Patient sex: M
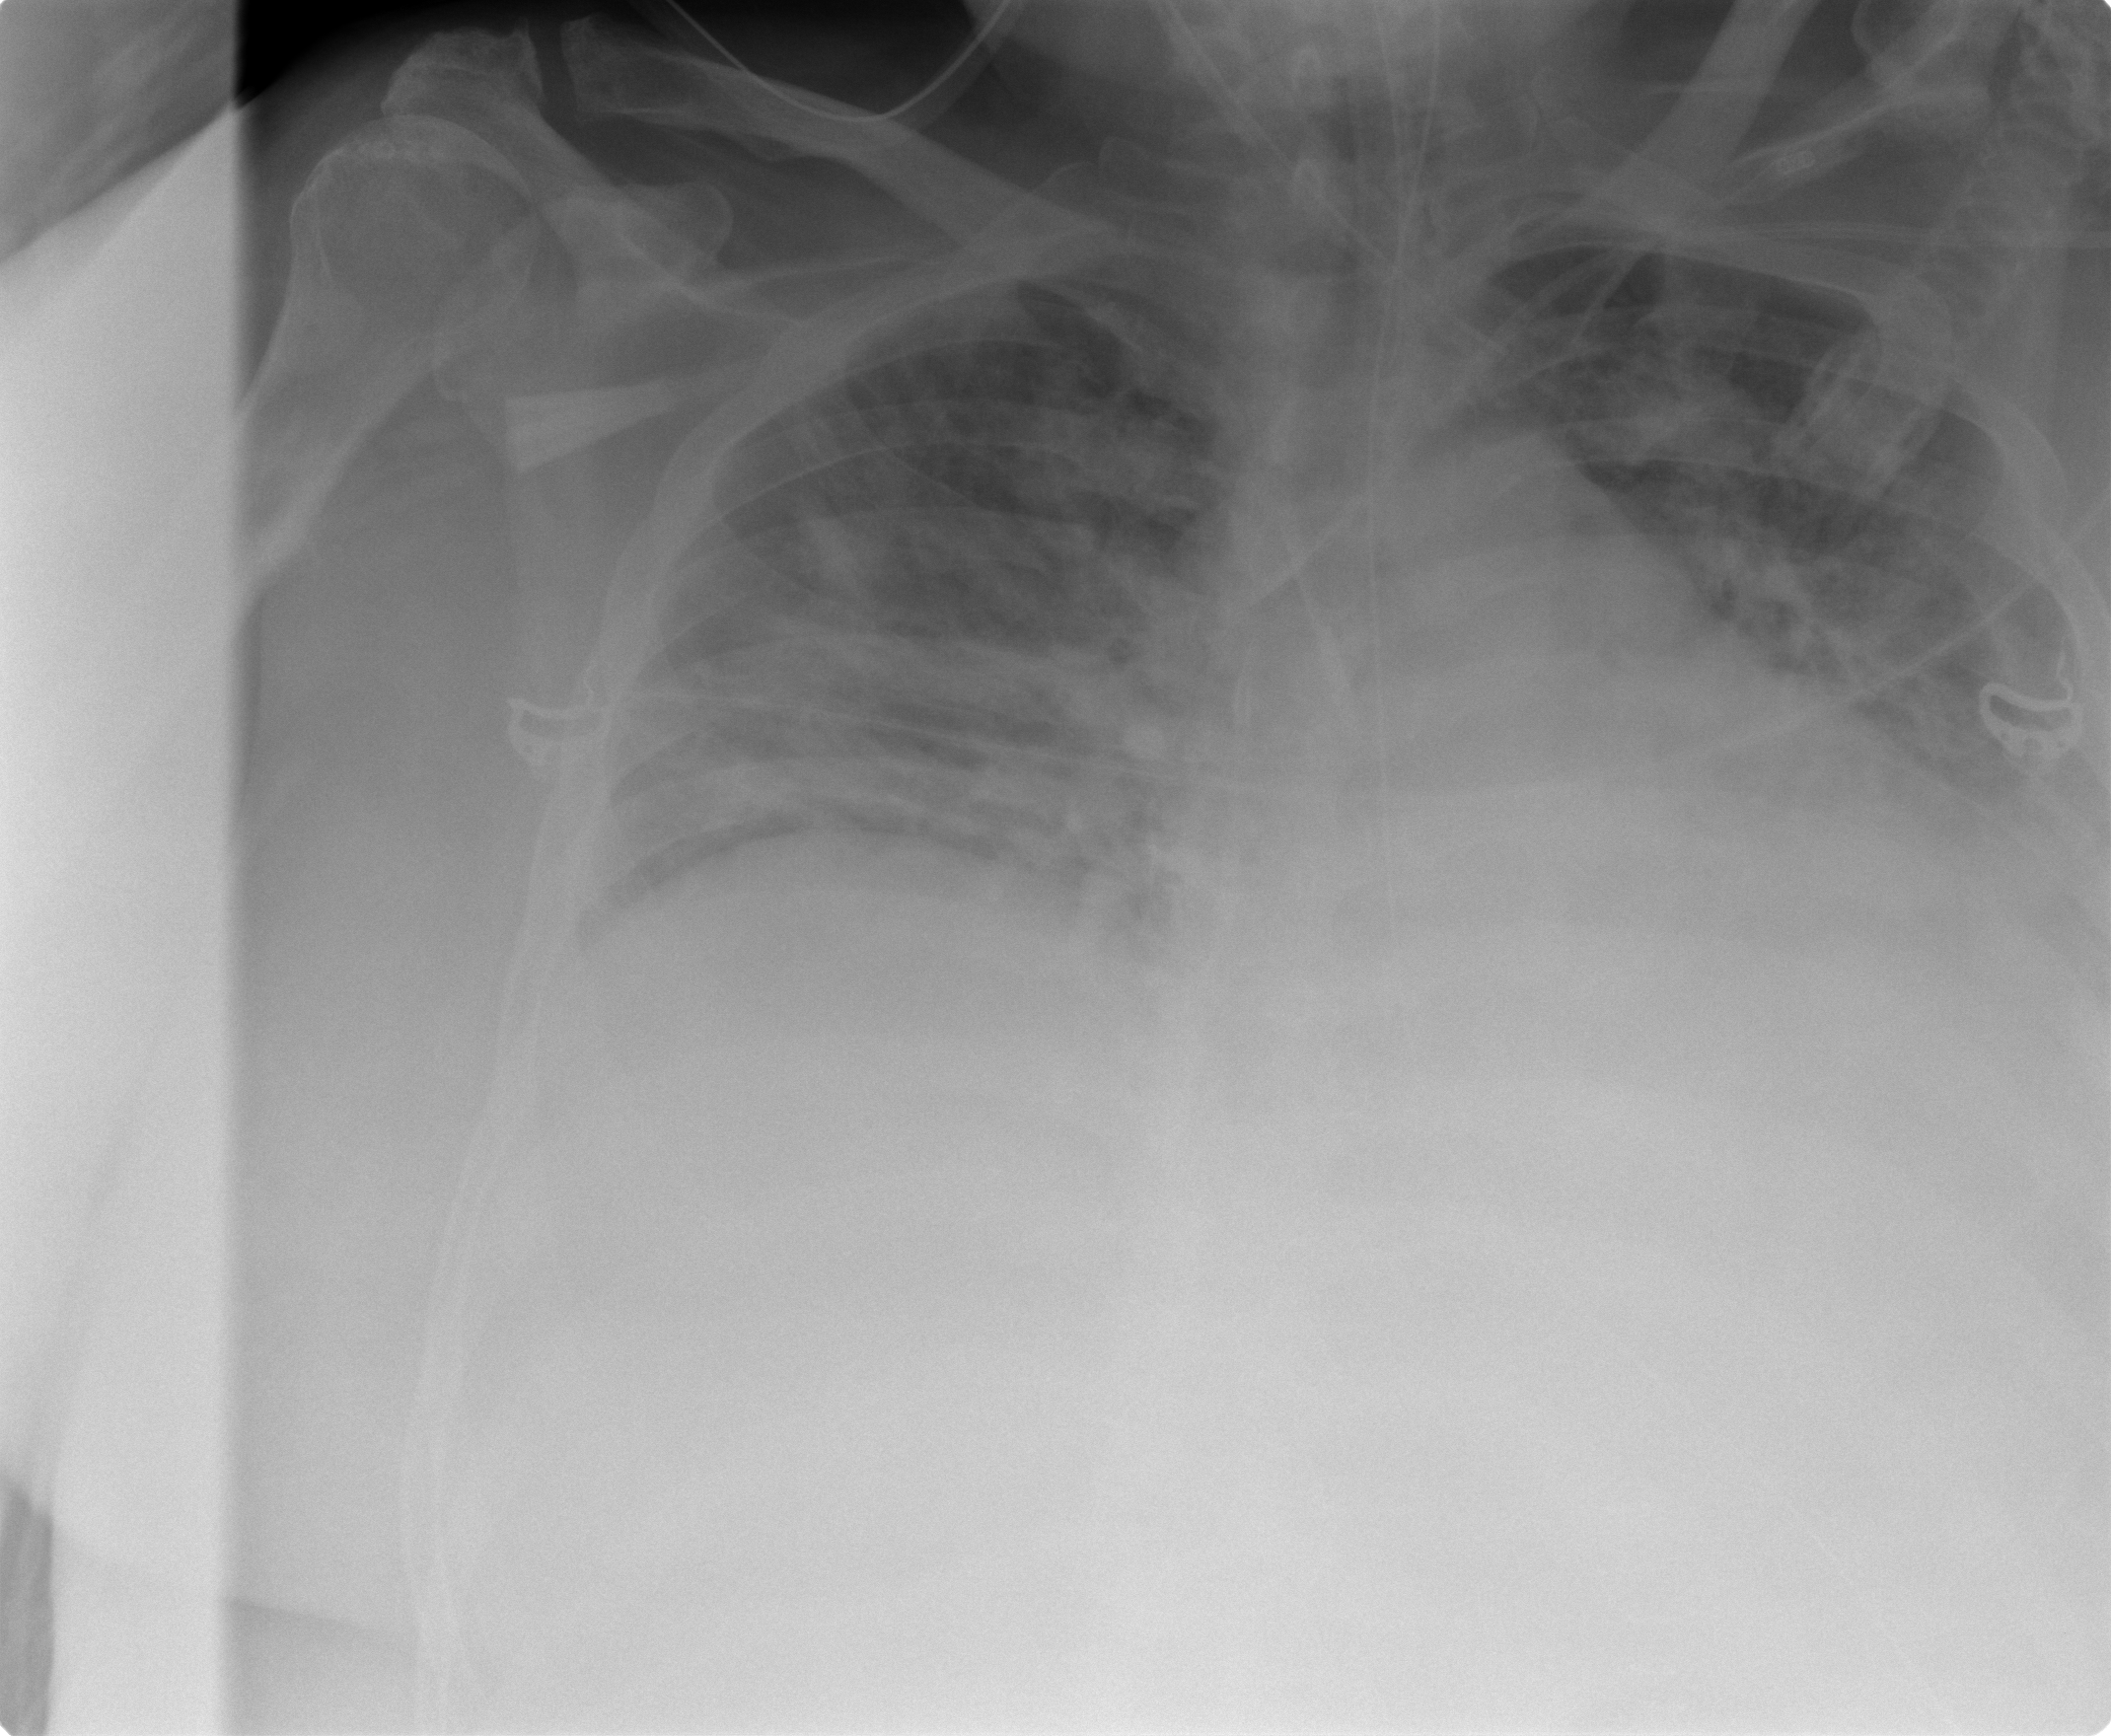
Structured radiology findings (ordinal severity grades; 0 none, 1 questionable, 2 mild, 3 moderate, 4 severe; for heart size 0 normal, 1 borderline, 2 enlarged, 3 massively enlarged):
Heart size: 2
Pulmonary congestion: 2
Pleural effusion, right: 2
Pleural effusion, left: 2
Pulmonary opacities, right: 2
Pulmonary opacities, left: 3
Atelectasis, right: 3
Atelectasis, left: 2